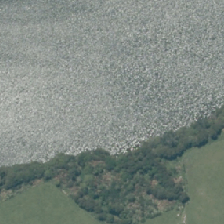
Land cover: lake_pond